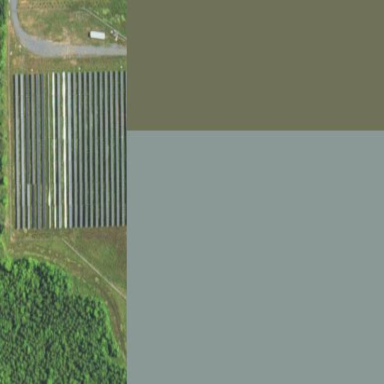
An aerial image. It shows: Solar power plant using photovoltaic technology.